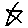
Label: star